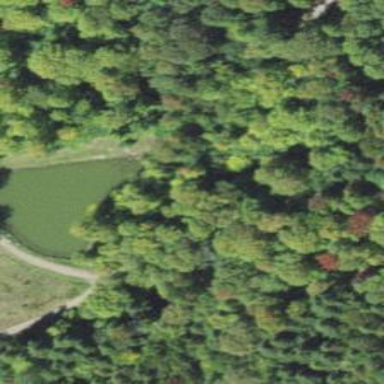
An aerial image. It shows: Peaceful pond surrounded by nature.